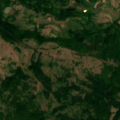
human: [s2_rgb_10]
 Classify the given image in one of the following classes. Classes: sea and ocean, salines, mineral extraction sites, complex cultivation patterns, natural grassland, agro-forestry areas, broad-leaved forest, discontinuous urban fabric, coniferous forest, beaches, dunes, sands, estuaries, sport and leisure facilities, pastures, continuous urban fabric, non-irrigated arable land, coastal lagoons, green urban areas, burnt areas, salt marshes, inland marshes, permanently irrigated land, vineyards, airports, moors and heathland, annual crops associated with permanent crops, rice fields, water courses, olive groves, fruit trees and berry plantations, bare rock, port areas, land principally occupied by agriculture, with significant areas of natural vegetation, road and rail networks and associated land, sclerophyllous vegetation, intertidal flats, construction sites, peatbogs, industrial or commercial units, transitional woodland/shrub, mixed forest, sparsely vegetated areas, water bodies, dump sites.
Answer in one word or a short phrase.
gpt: complex cultivation patterns, land principally occupied by agriculture, with significant areas of natural vegetation, broad-leaved forest